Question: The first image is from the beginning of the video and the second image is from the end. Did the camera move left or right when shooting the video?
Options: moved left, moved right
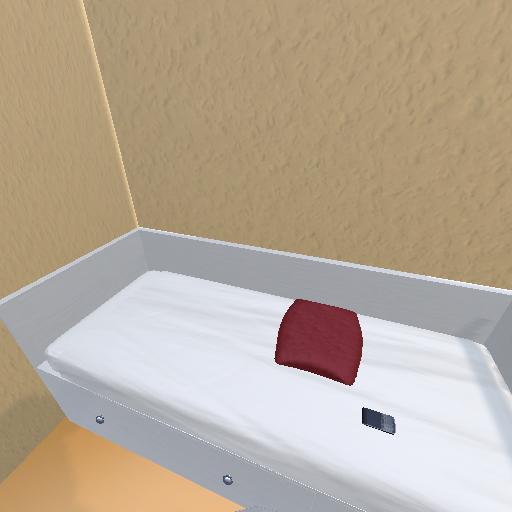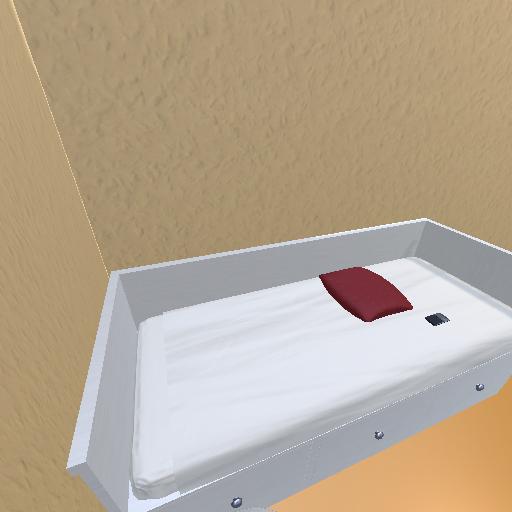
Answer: moved left